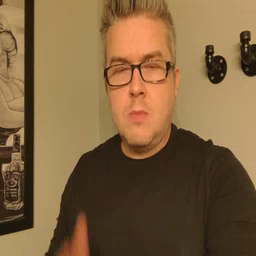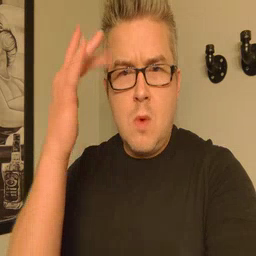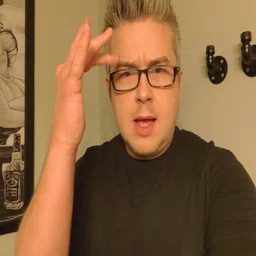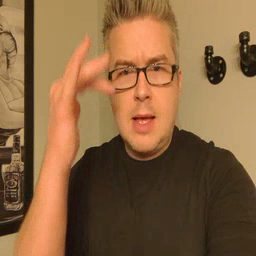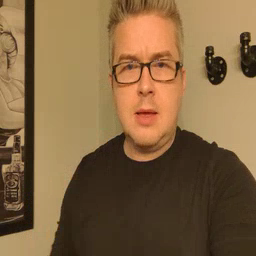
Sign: why